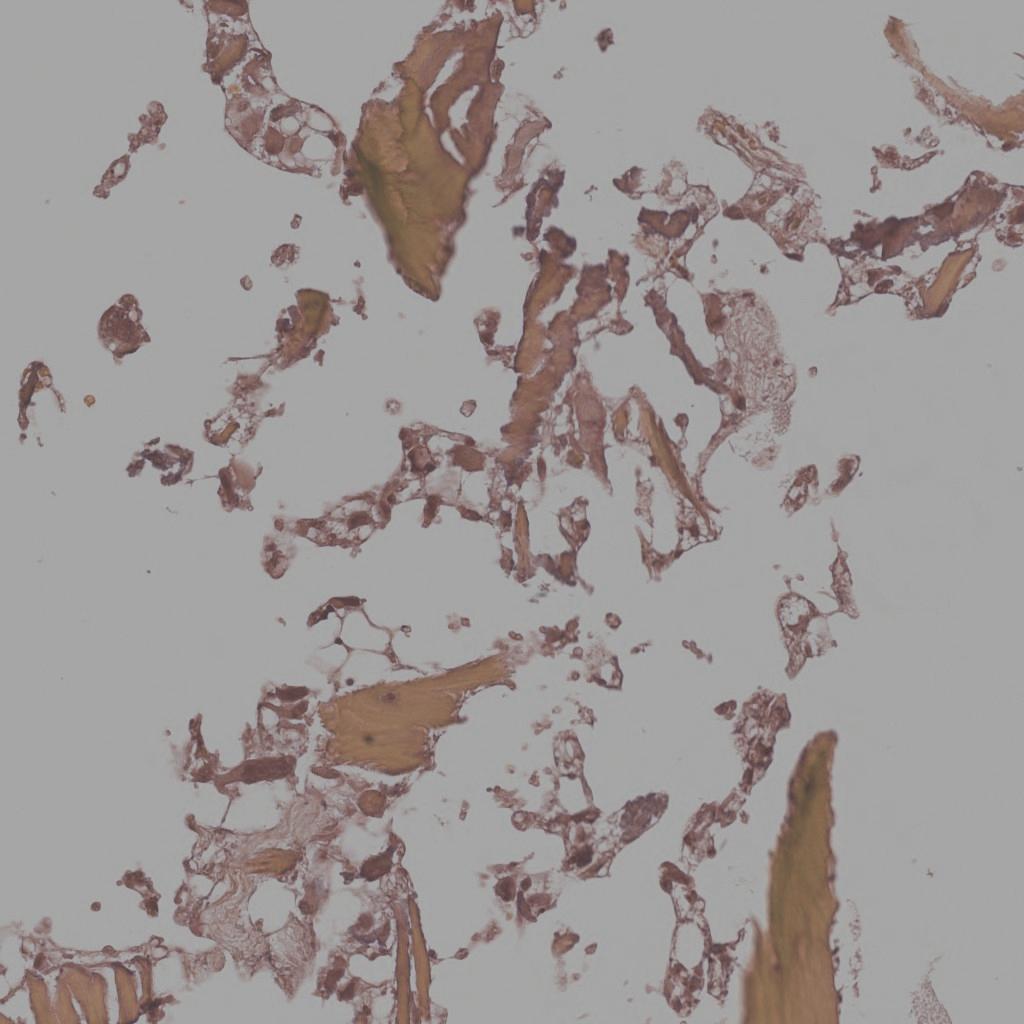
Label: Non-Tumor